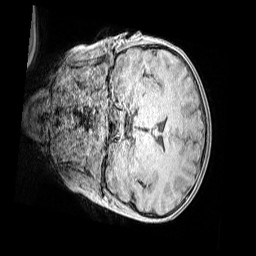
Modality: MP2RAGE
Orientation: coronal
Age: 9
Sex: male
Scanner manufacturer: siemens
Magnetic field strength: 3 T
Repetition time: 4 s
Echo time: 0.00299 s